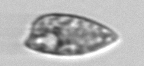
Label: Prorocentrum_dentatum